Question: After using VS08 without any problem for several months, I've decided to install VS2013. Unfortunately, VS won't stop crashing after Building/Rebuilding/Cleaning a simple project.
I have just created an empty project with a main.cpp file outputing "Test", but it keep posting this error.
- I have seen some posts about it on VS08 and a Microsoft hotfix for it but nothing on VS2013, and nothing that solved my problem.- I've tried uninstalling/reinstalling VS2013
What would cause this issue?

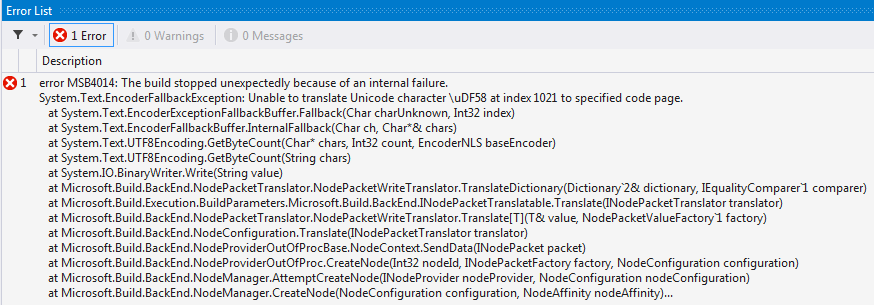
Answer: According to <URL>, this error might be caused by an invalid character in your PATH variable. BuildParameters, included in your error log, is only called when reading the environment variables, so it seems that your PATH variable got corrupted somehow.